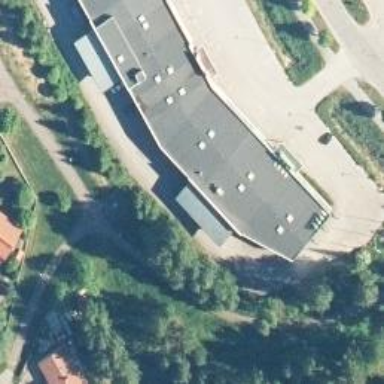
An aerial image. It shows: Fitness centre on leisure land.